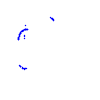
Particle: pion